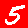
Digit: 5